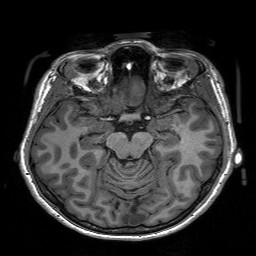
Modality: T1w
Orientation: coronal
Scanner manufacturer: siemens
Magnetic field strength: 3 T
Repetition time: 2.3 s
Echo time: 0.00197 s